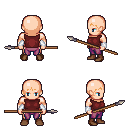
a pixel art fantasy rpg character, male body template, human, light skin, maroon sleeveless shirt, magenta pants, plain hairstyle, white cloth bracers, brown shoes, spear, four views (front, back, left, right), 2x2 character sprite sheet, small pixel art, hard edges, no anti-aliasing